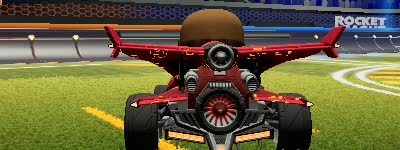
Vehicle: aftershock